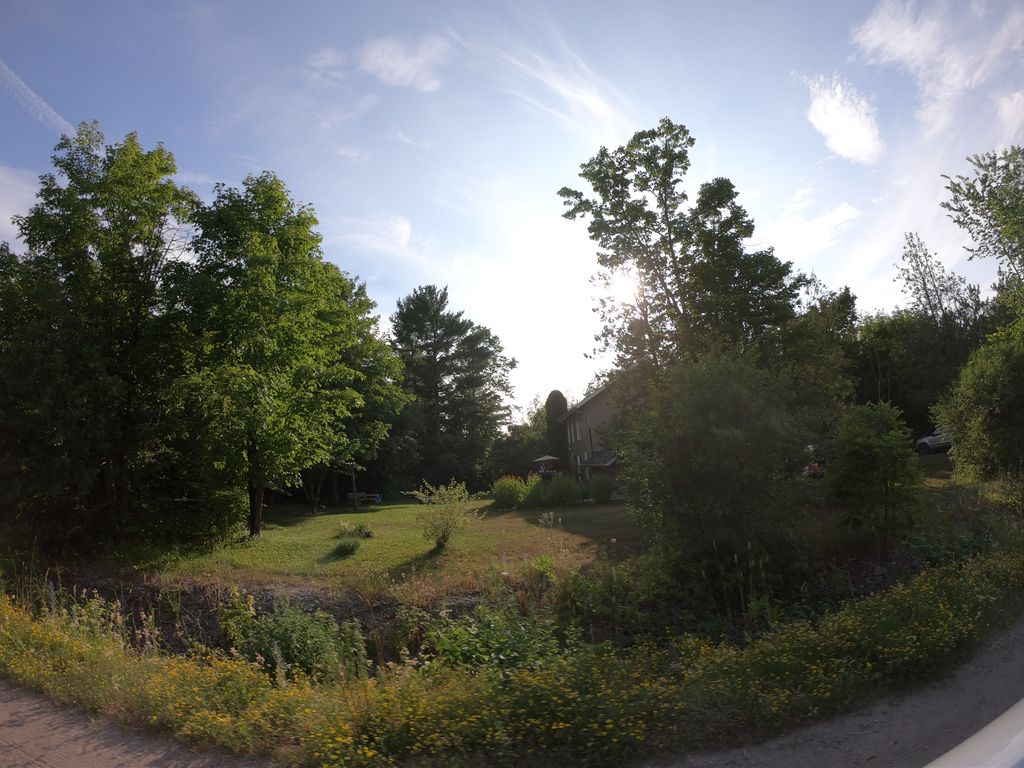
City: ottawa-gatineau